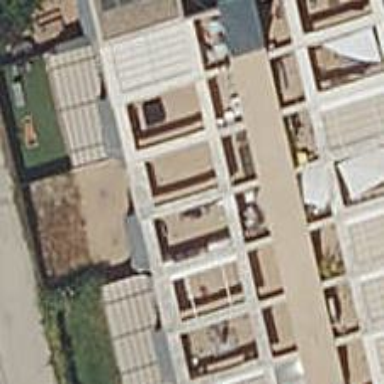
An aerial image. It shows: The image shows part of apartment building.